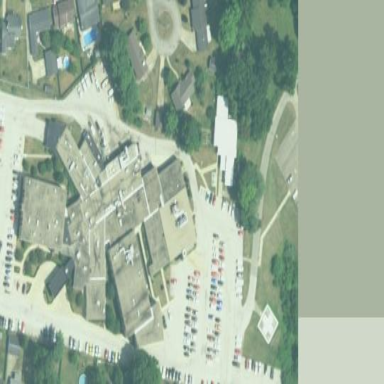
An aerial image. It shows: Healthcare facility identified as hospital.